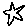
Label: star